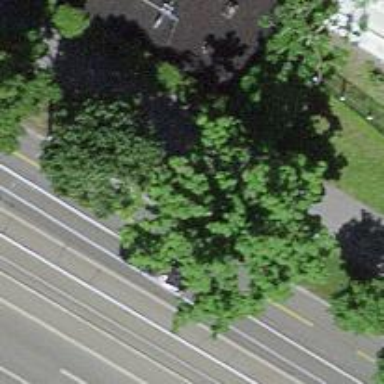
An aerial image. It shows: Avenue of trees.